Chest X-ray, PA view. Patient: 53 years old, sex M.
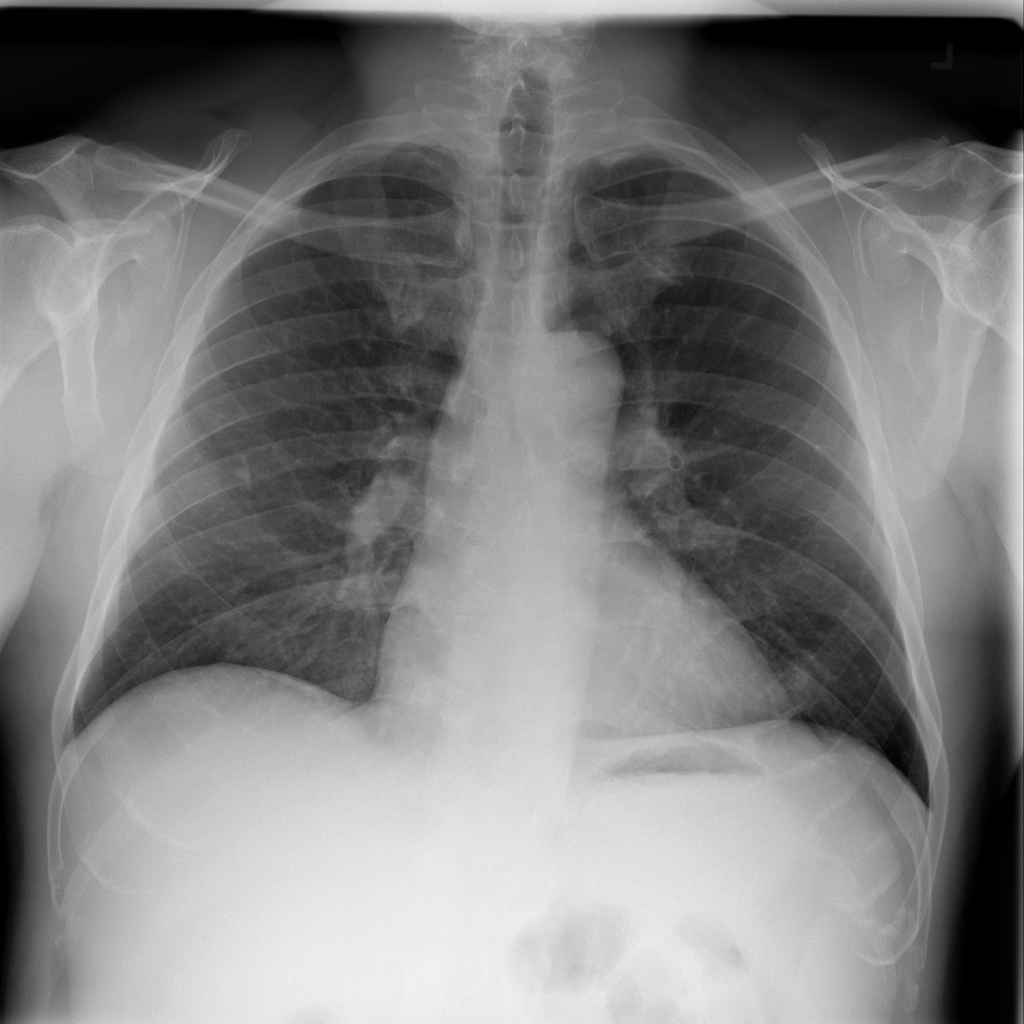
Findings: Nodule